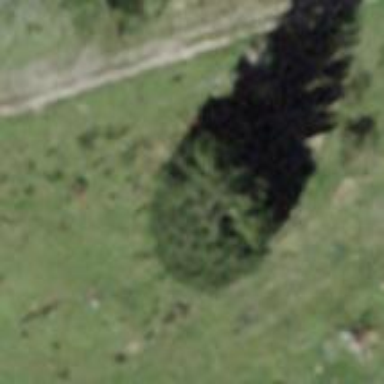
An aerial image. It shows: Evergreen needle-leaved tree.